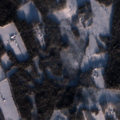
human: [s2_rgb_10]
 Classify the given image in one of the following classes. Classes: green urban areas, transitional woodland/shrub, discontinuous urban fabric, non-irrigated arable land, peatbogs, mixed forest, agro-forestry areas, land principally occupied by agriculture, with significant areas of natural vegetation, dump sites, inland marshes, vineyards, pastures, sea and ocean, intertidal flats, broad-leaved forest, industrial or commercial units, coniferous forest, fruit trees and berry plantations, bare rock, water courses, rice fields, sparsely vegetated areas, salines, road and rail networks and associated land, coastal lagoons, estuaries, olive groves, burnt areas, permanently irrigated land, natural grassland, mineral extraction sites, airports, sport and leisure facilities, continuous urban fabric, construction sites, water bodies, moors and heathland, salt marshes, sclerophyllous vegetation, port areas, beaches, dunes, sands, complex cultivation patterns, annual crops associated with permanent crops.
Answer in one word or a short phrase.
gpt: land principally occupied by agriculture, with significant areas of natural vegetation, coniferous forest, mixed forest, transitional woodland/shrub